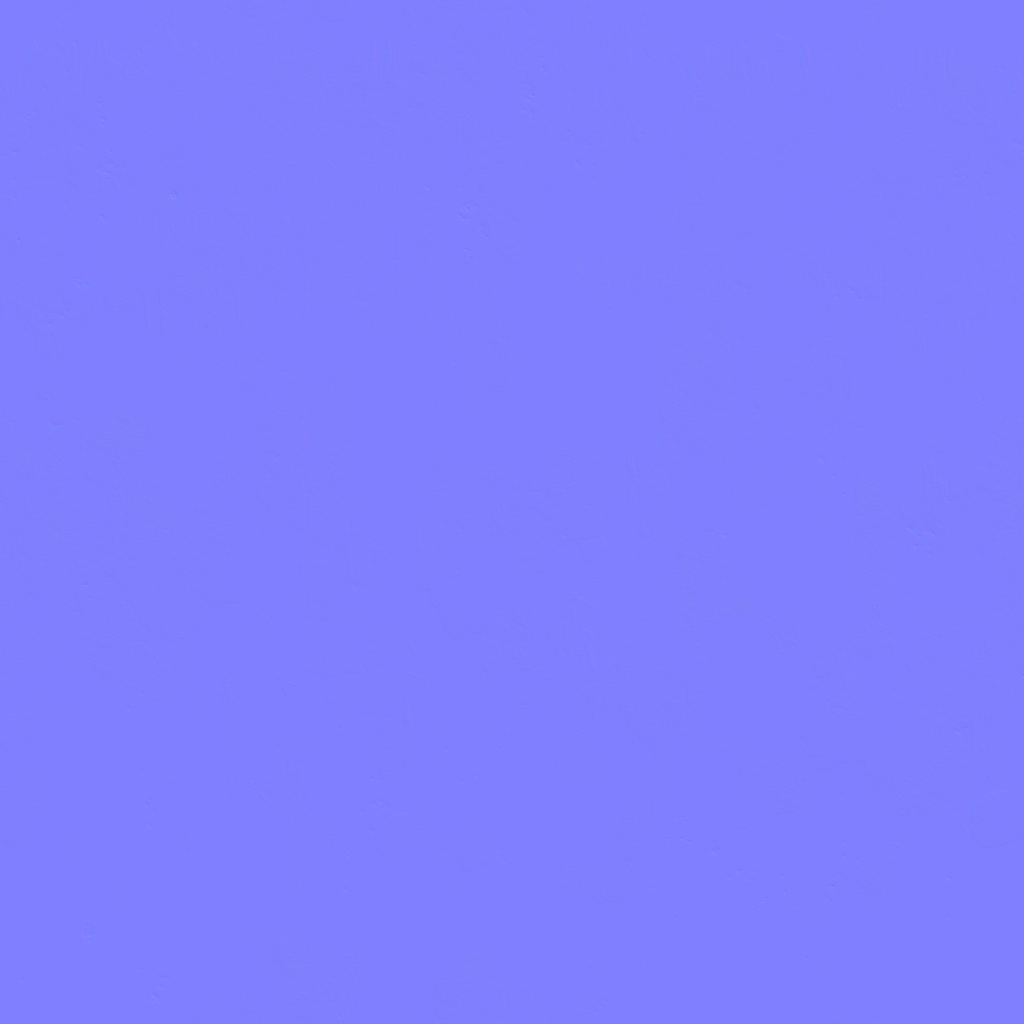
Texture map type: NormalGL